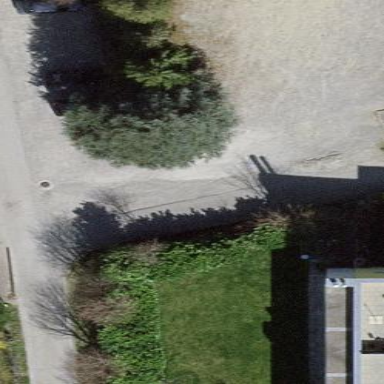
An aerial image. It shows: Parking area with fine gravel surface.